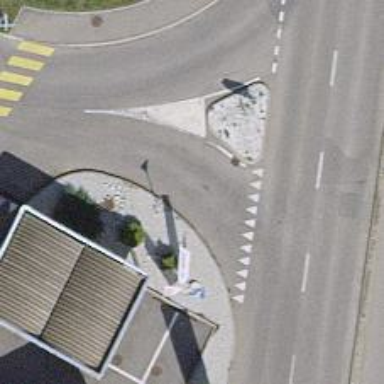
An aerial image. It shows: Asphalt road designated for service vehicles.